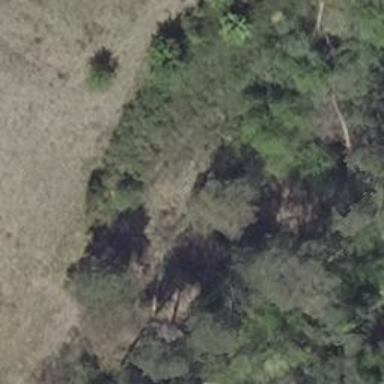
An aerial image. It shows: Hunting stand.